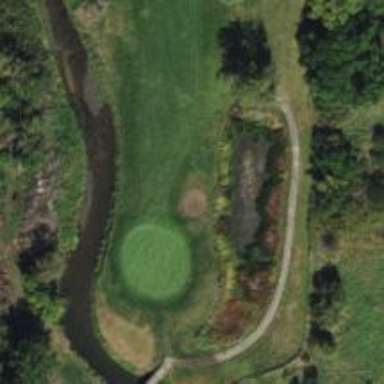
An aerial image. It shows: View of golf hole.